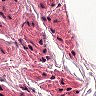
Metastatic tissue present: no